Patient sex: F
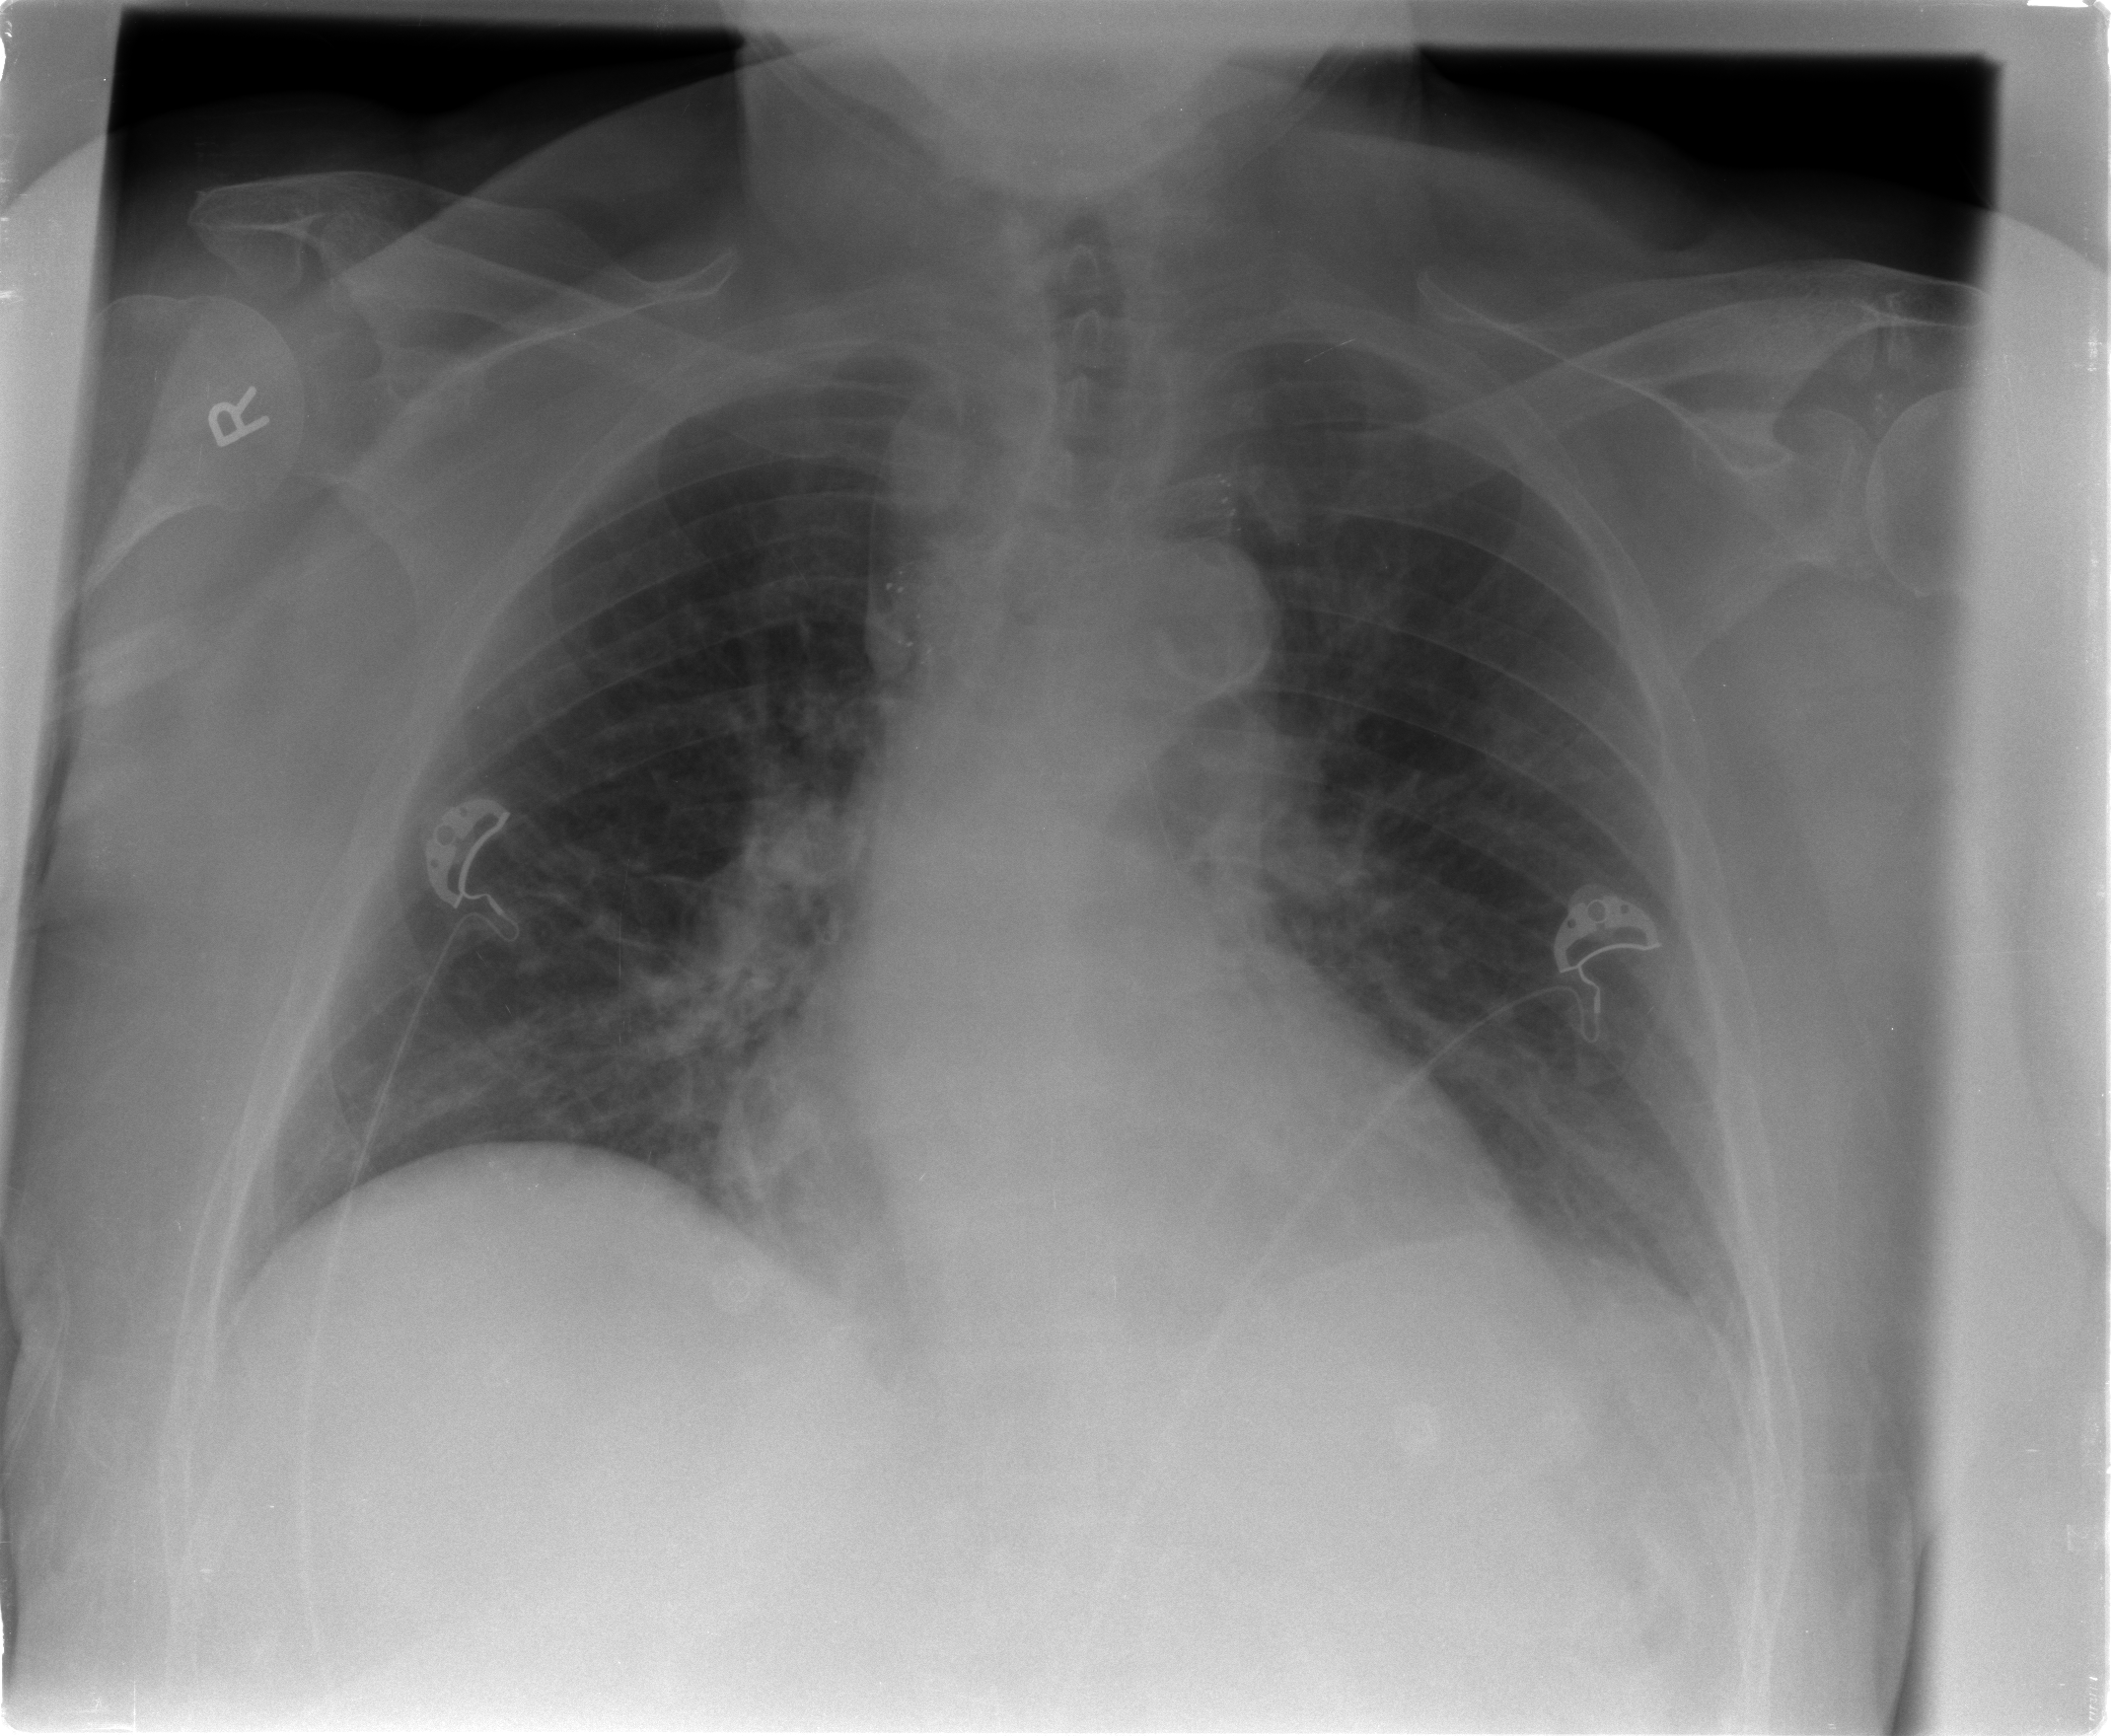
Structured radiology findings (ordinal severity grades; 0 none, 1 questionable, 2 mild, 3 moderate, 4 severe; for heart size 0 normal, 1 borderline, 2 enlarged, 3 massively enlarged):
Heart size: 1
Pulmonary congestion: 2
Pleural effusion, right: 0
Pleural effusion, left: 1
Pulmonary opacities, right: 0
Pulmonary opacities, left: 0
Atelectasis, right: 0
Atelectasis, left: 1